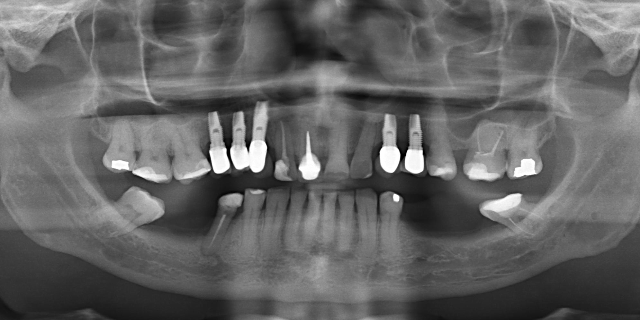
adult